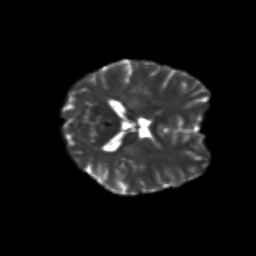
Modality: T2w
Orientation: axial
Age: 23
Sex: female
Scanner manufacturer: siemens
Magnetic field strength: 3 T
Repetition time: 3.5 s
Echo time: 0.125 s